Question: I need to deserialize this weird JSON (image below). I've seen some deserialization hints using Dictionary<>, etc. but the problem is that "parameters" contains different data, then previous keys.
Can I somehow get it to work using JsonSerializer deserializator without doing foreach loops and other suspicious implementations? I do need data from "data" in my application.
Here's some of my code:
'''
using var client = new WebClient();
var json = client.DownloadString(GetJsonString());
var invoicesData = JsonSerializer.Deserialize<JsonMyData>(json, options);
'''
If using Newtonsoft is necessary I might start using it.

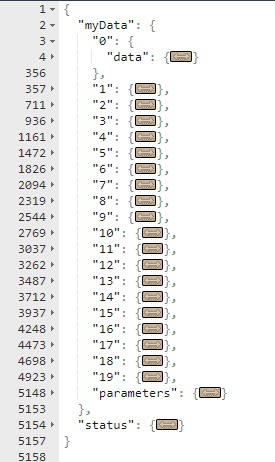
Answer: With Newtonsoft you can parse and access arbitrary JSON documents, even ones that can't reasonably be deserialized into a .NET object. So something like:
'''
using Newtonsoft.Json;
using Newtonsoft.Json.Linq;
using System;
namespace ConsoleApp35
{
class Program
{
static void Main(string[] args)
{
var json = @"
{
""myData"" :
{
""0"" : { ""data"": { ""A"":1,""B"":2} },
""1"" : { ""data"": { ""A"":1,""B"":2} },
""2"" : { ""data"": { ""A"":1,""B"":2} },
""3"" : { ""data"": { ""A"":1,""B"":2} },
""parameters"" : { ""p"":""a""}
},
""status"":{ }
}";
var foo = JObject.Parse(json);
var a = foo["myData"]["1"]["data"];
Console.WriteLine(a);
Console.WriteLine("Hit any key to continue");
Console.ReadKey();
}
}
}
'''